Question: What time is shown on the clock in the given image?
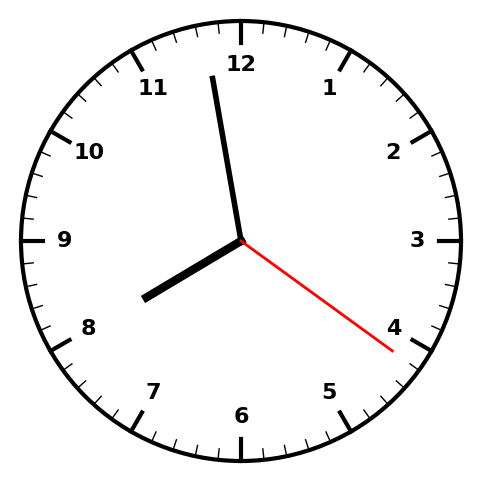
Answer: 07:58:21